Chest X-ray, PA view. Patient: 41 years old, sex F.
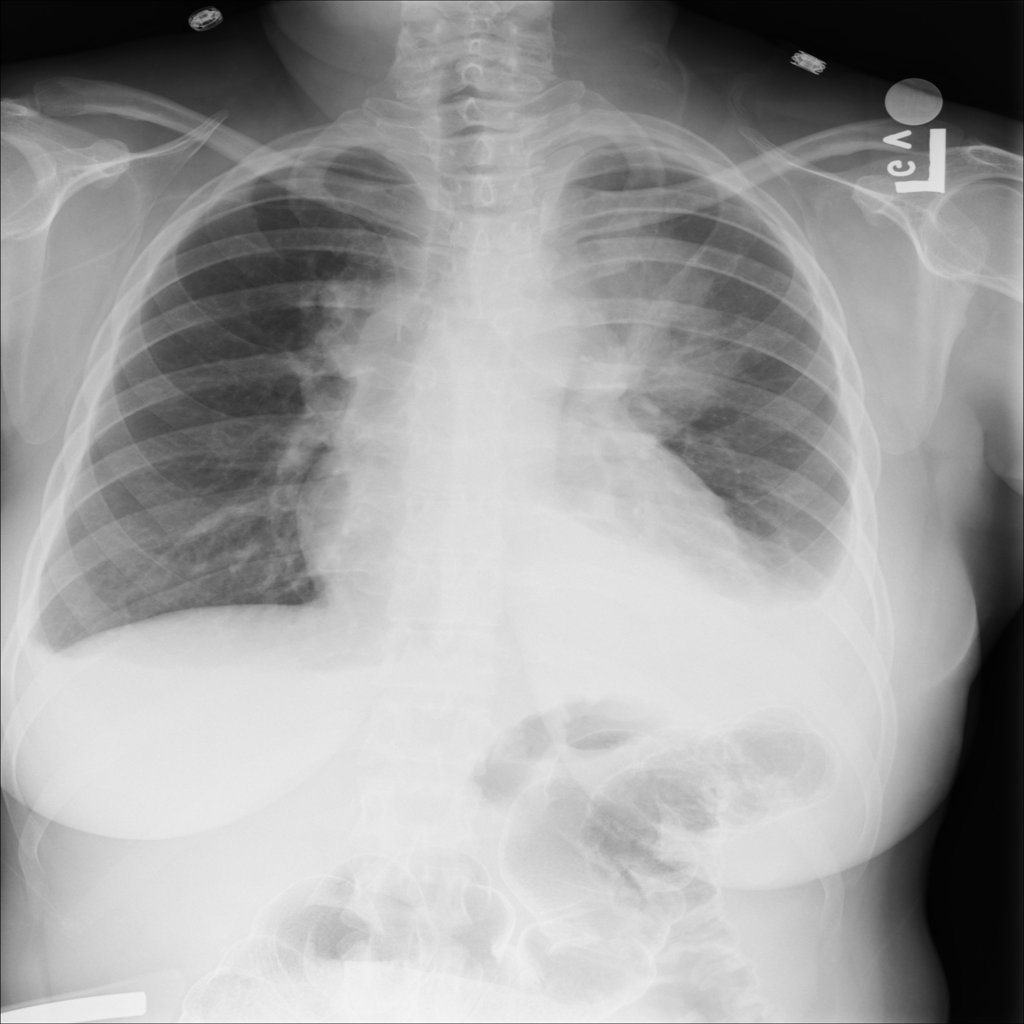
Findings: No Finding